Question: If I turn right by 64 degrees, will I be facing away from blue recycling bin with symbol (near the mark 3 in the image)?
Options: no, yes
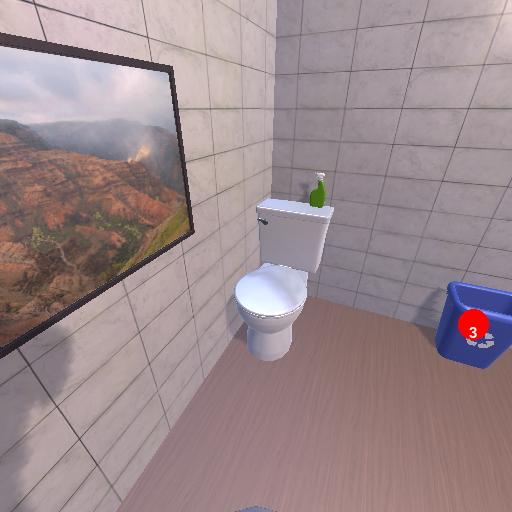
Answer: no